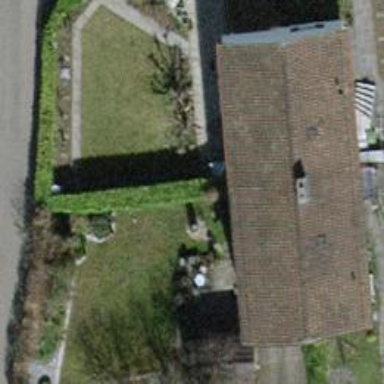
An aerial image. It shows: Building with tiled roof.